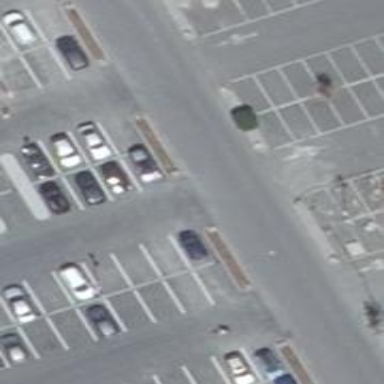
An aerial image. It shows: Road serving as parking aisle.